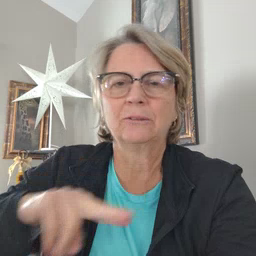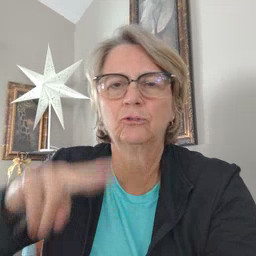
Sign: puzzle